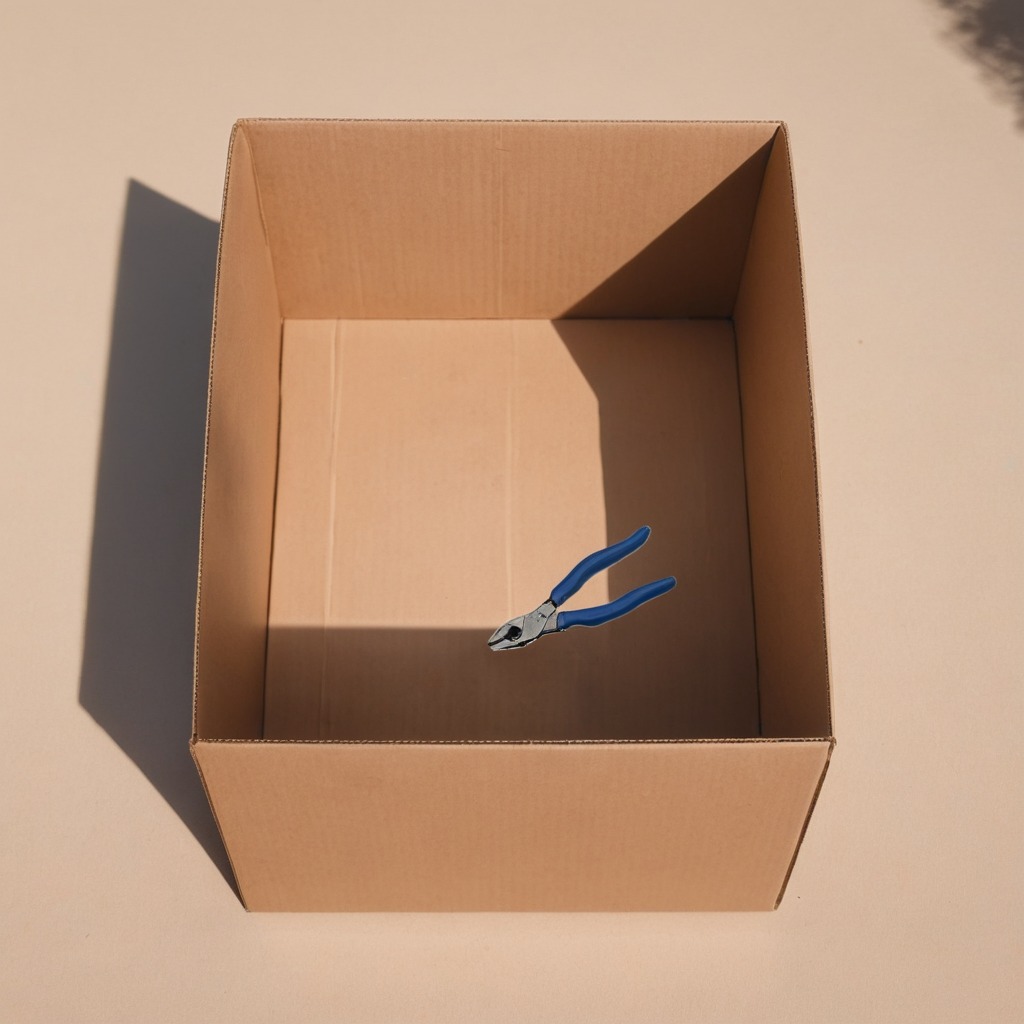
A plier lying on the cardboard box surface.